Aerial crown-view tile of a tropical tree (Barro Colorado Island, Panama), acquired 20250217:
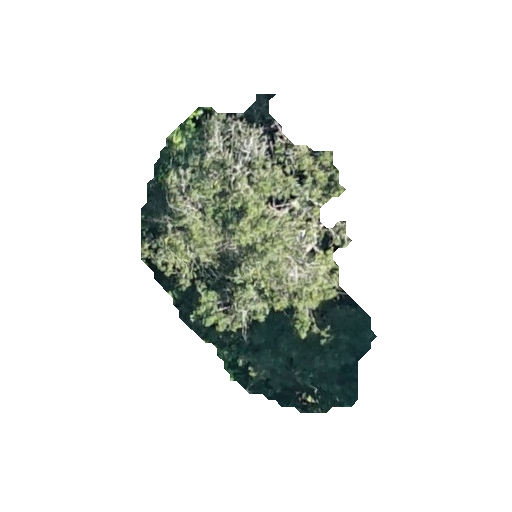
Species: Handroanthus guayacan
GBIF accepted scientific name: Handroanthus guayacan
Crown area: 70.298 m²